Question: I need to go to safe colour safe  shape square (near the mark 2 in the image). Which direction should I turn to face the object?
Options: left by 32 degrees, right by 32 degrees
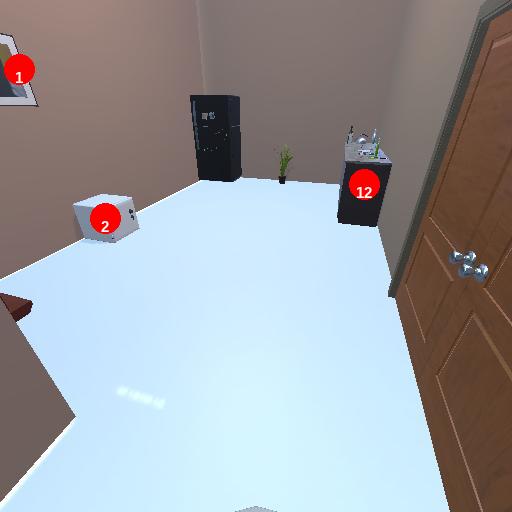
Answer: left by 32 degrees